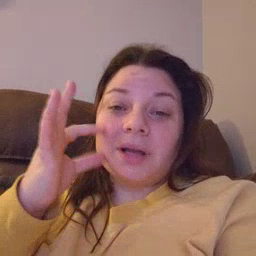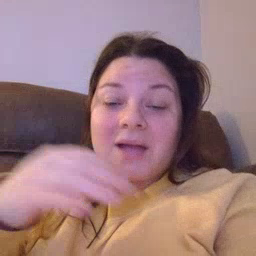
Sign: cat